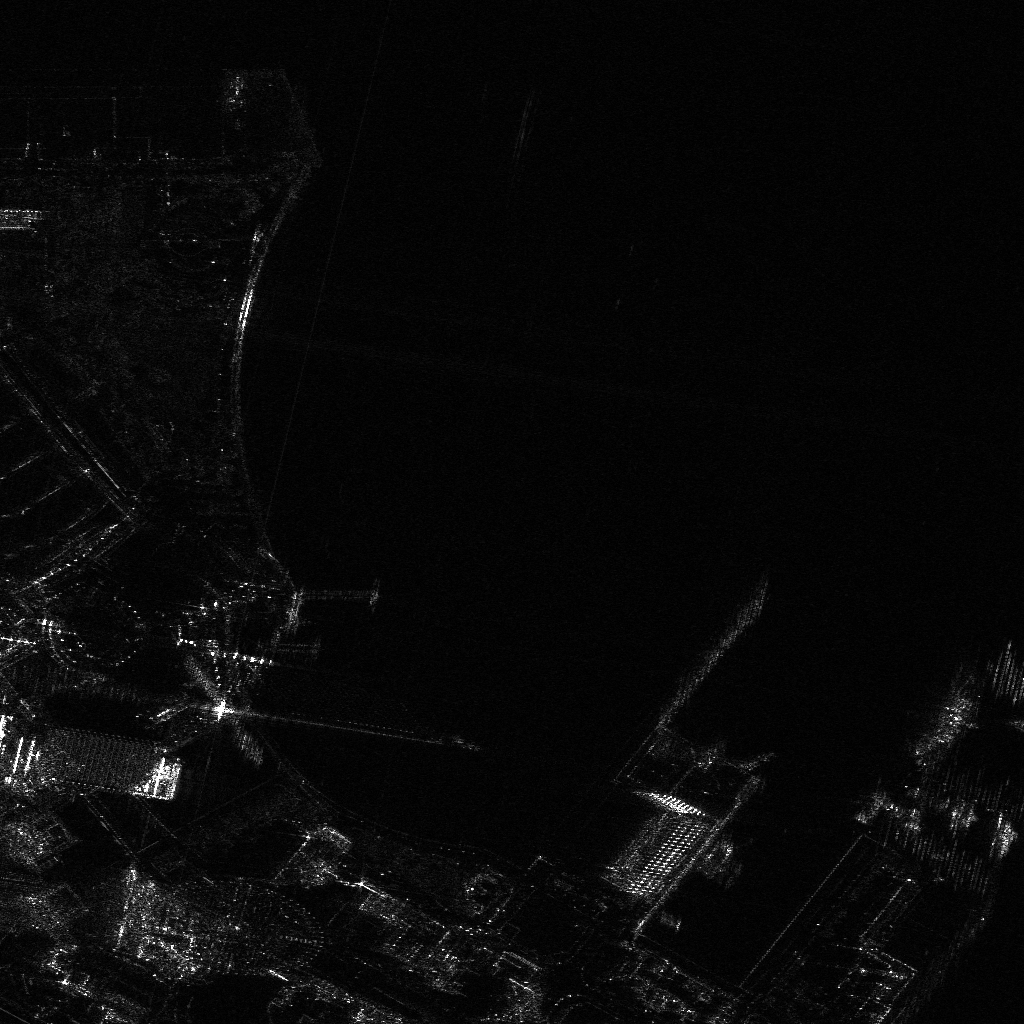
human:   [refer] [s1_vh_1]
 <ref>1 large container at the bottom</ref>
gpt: <box>[[68, 80, 71, 87, 36]]</box>

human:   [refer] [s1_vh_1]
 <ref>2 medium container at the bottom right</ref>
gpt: <box>[[96, 79, 97, 83, 17], [97, 79, 98, 83, 17]]</box>